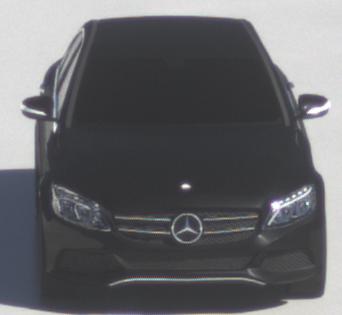
Make: Mercedes-Benz
Model: C 160
Detailed model: C-Class (205) Limousine
Model produced from: 2015/04
Model produced until: 2018/04
Doors: 4
Color: black
Road condition: wet road
Daytime: midday
Contrast: high contrast